Aerial crown-view tile of a tropical tree (Barro Colorado Island, Panama), acquired 20250715:
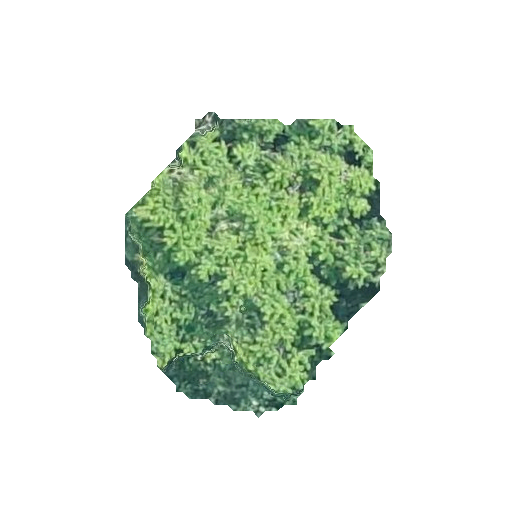
Species: Zanthoxylum ekmanii
GBIF accepted scientific name: Zanthoxylum ekmanii
Crown area: 87.504 m²